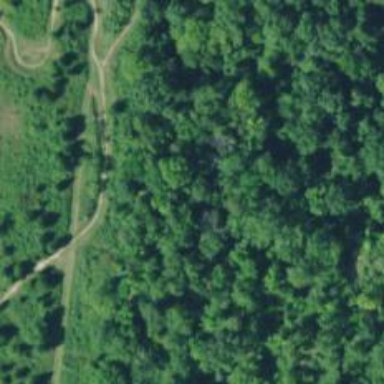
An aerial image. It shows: Path designated for bicycles.